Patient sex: F
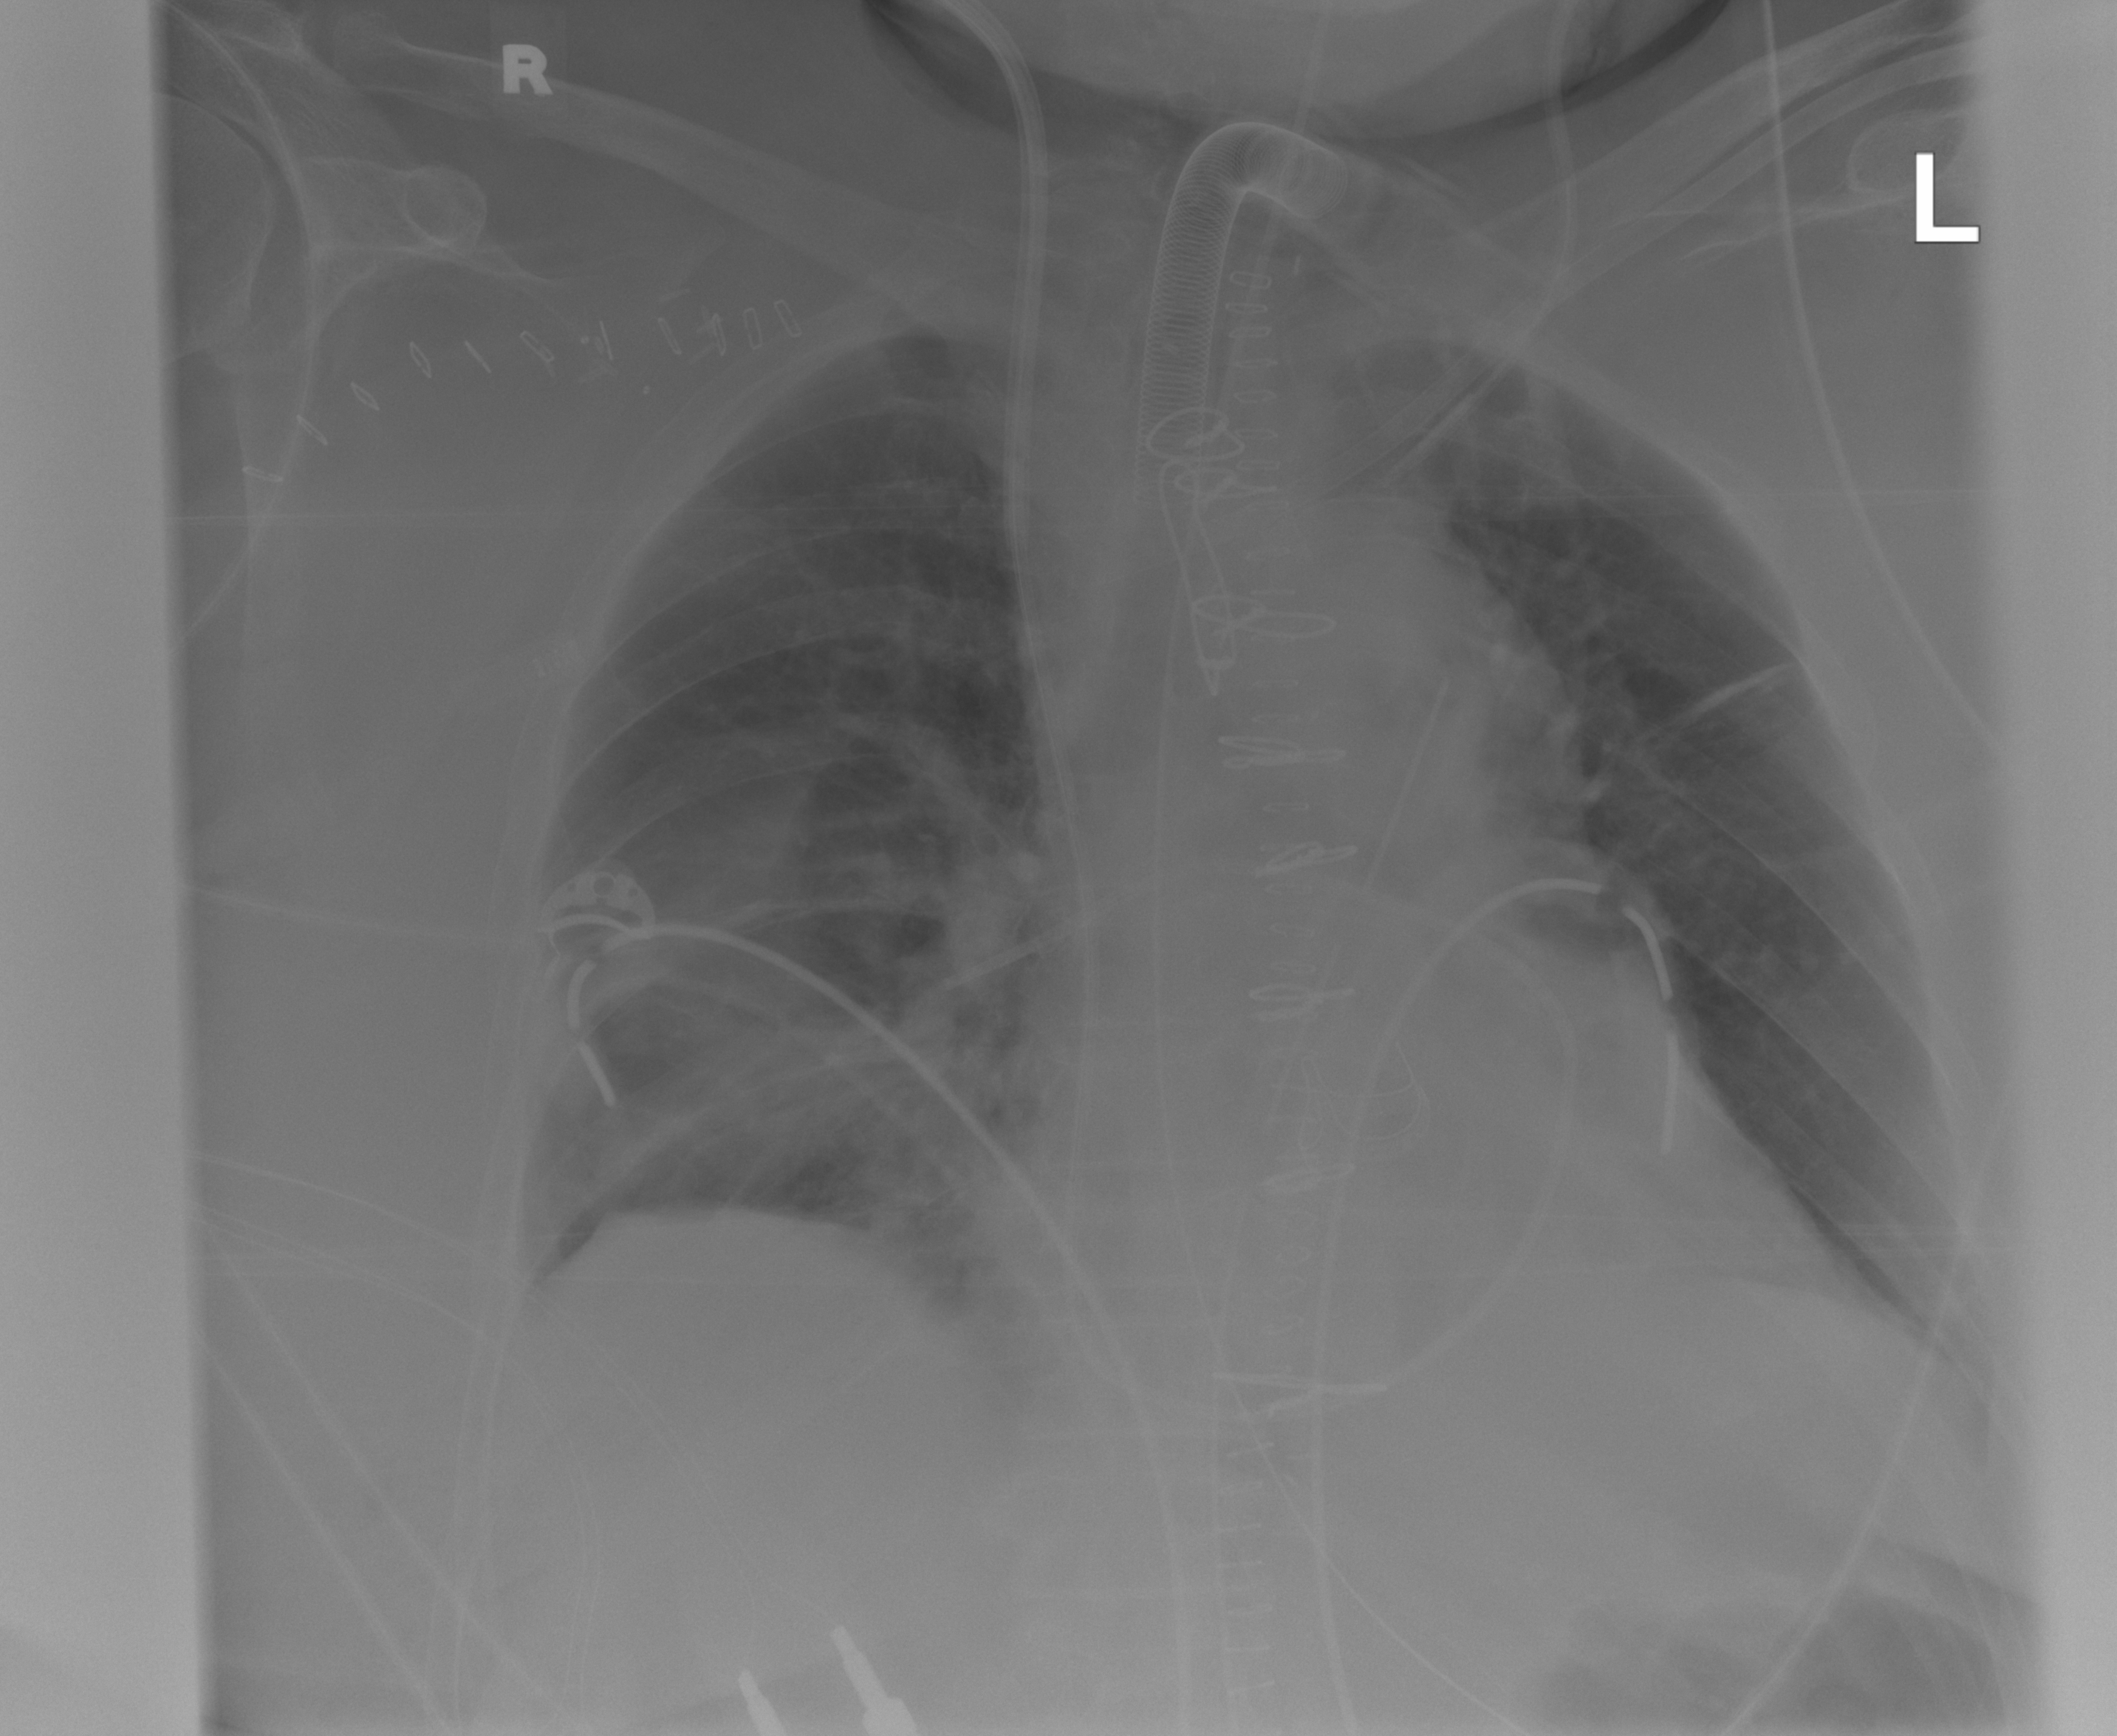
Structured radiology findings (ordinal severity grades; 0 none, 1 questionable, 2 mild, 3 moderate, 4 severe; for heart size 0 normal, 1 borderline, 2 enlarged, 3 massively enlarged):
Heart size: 2
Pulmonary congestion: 0
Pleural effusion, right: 0
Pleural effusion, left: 2
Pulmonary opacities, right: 2
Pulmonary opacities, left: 0
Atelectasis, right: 2
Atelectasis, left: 0